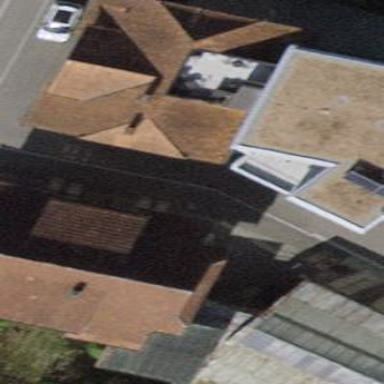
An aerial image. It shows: Building with half-hipped roof.